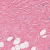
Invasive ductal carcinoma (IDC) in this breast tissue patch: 0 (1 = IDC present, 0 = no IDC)